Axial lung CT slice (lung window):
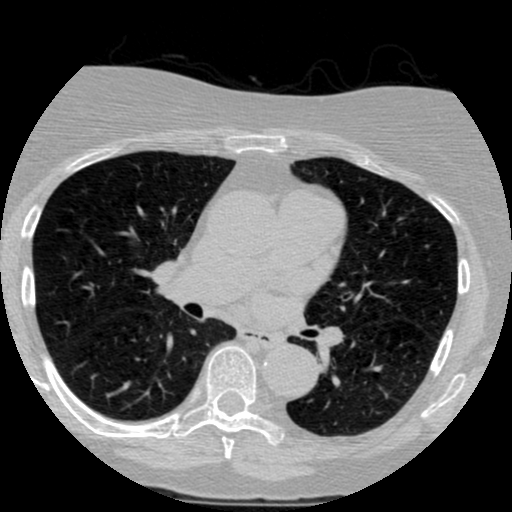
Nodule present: no